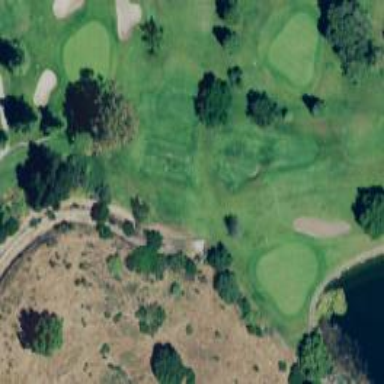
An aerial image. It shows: Golf tee.